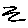
Label: zigzag